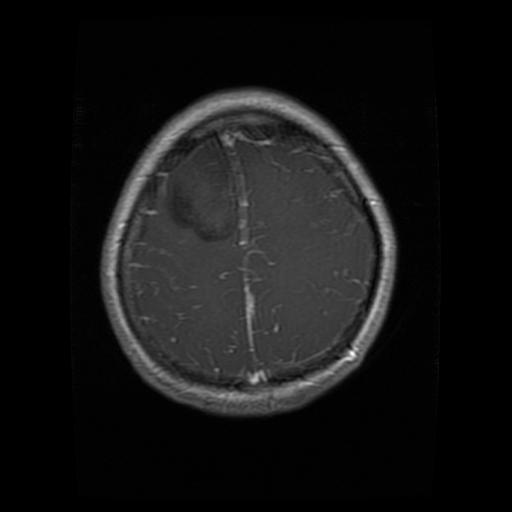
Label: glioma